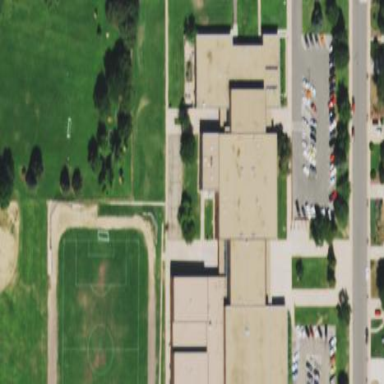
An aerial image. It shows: School building.